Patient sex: M
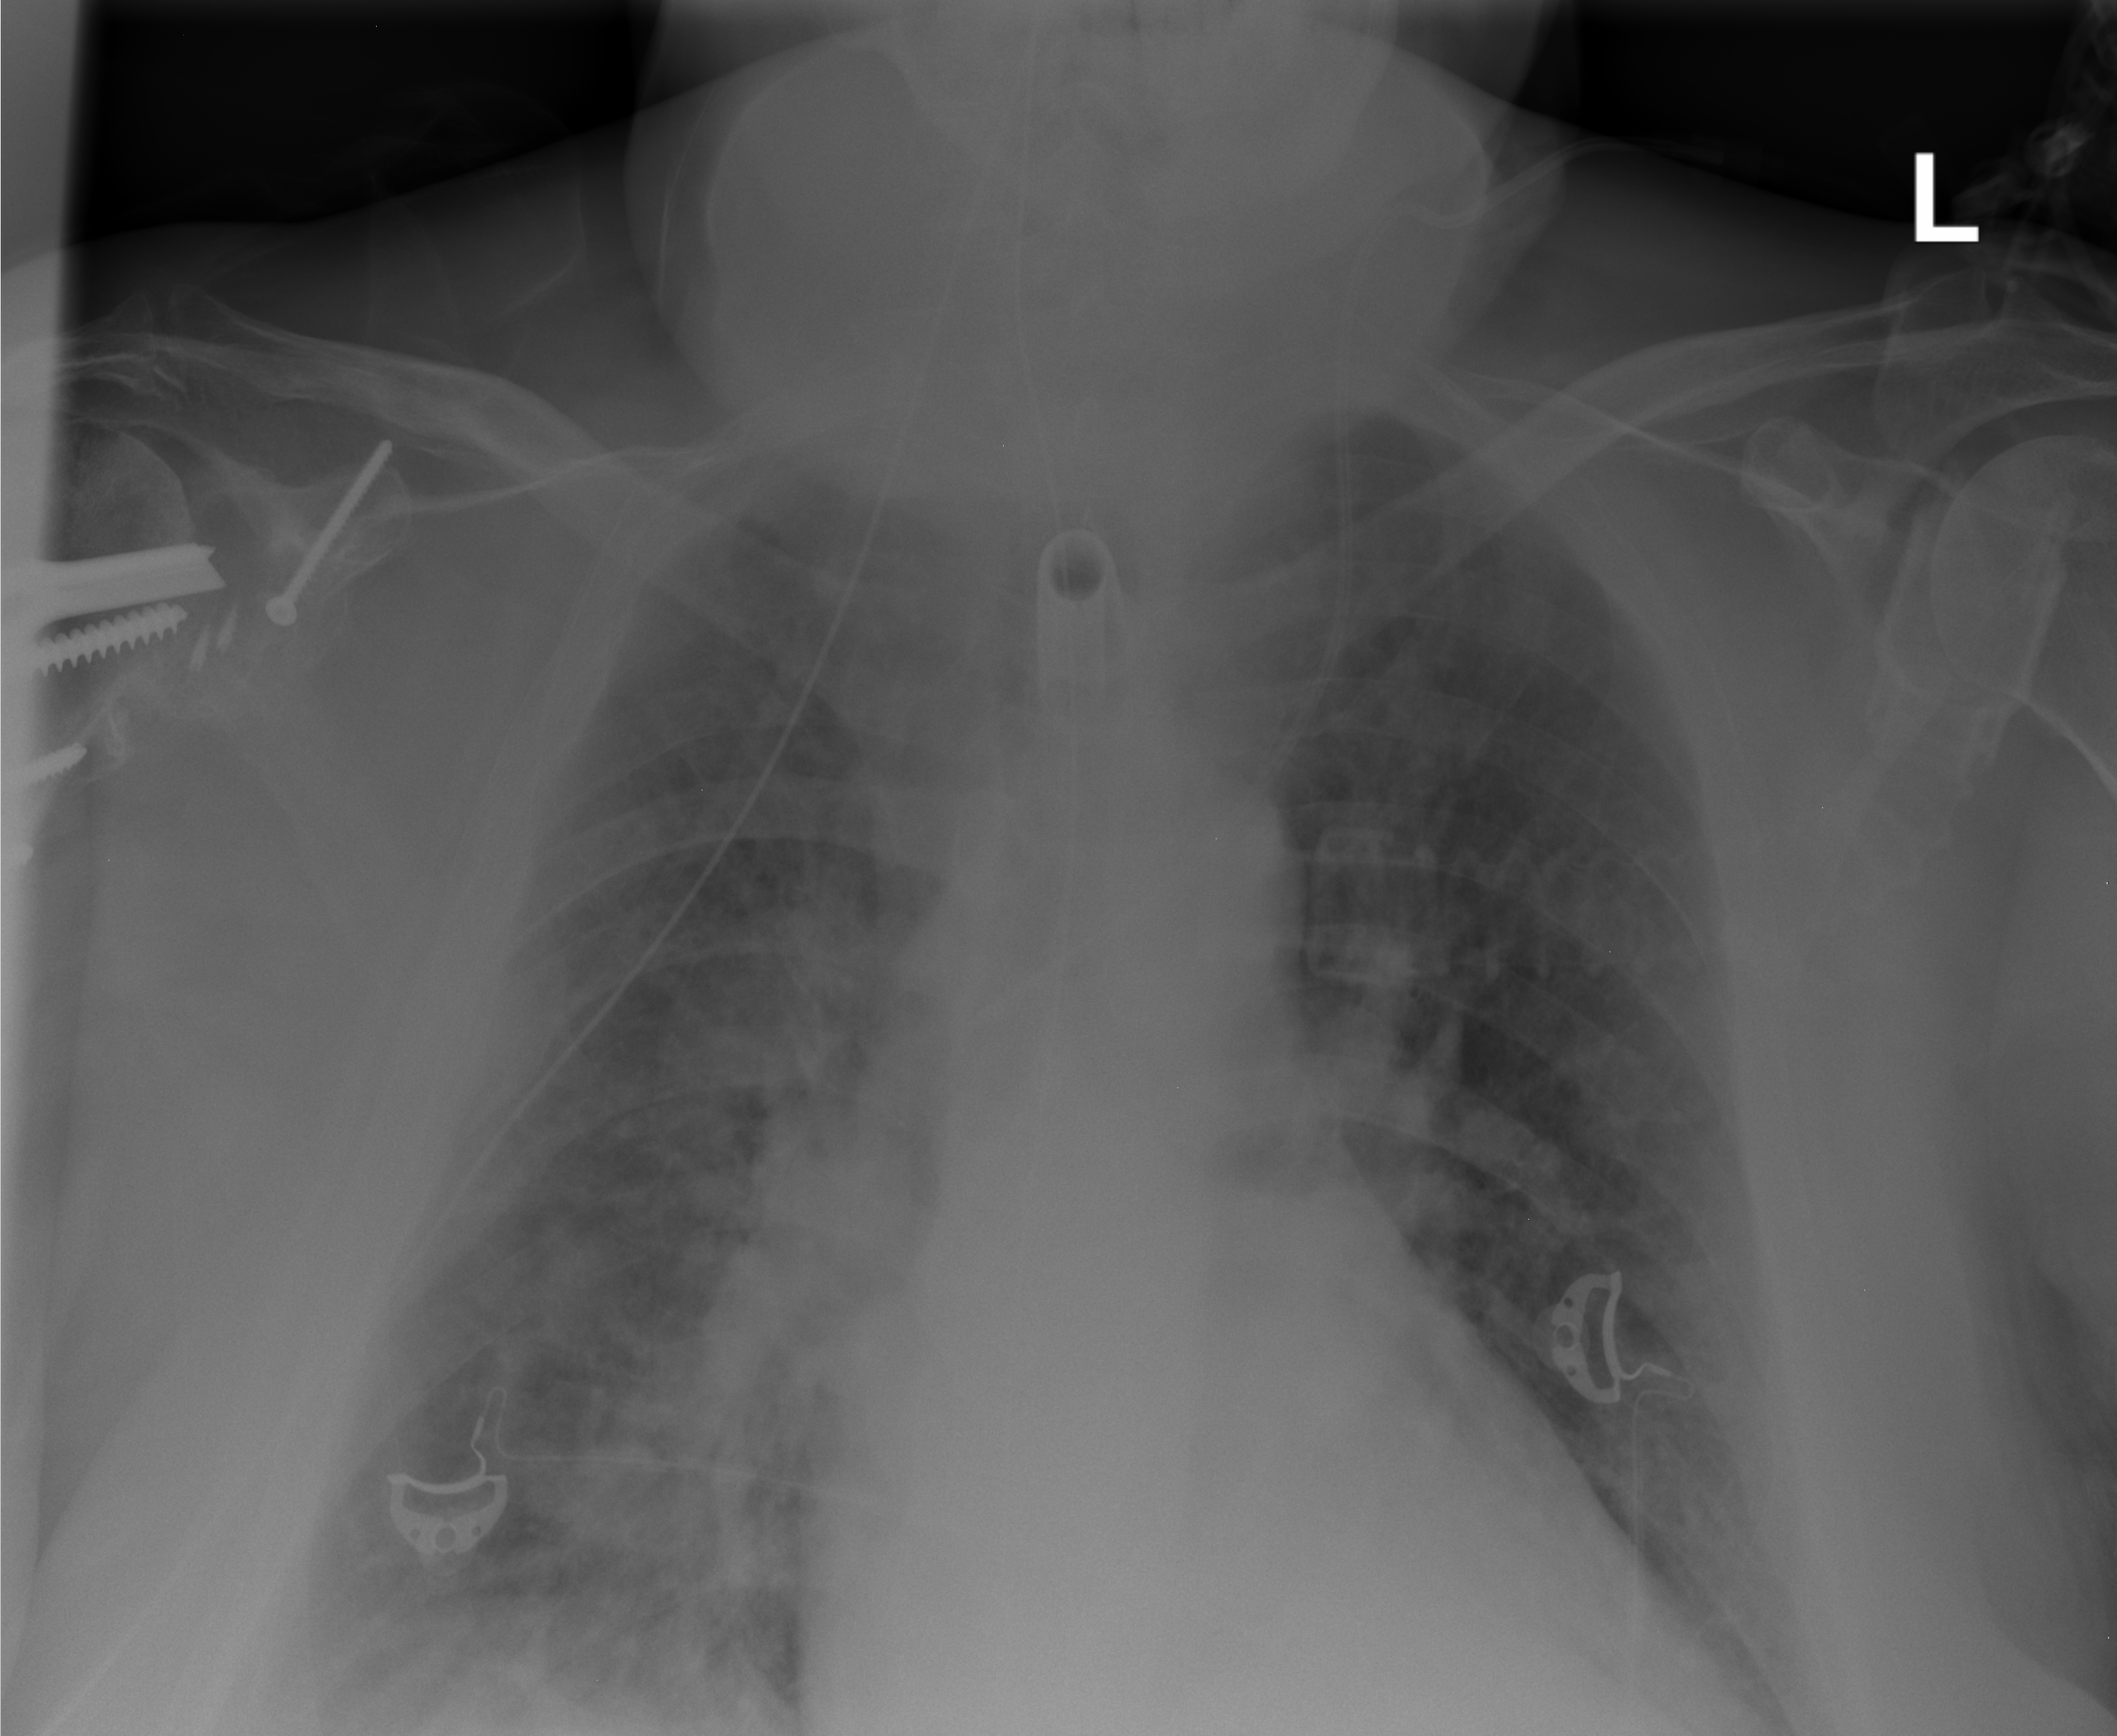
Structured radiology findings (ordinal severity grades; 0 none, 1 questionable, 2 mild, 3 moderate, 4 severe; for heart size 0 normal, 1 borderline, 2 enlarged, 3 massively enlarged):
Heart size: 0
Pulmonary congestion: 0
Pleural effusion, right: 1
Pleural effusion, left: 0
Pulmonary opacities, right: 3
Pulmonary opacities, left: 1
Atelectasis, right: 2
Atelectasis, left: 0